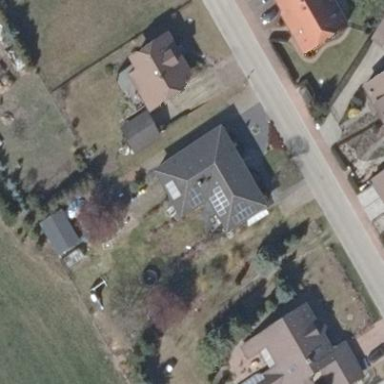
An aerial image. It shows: Simple and straightforward house.